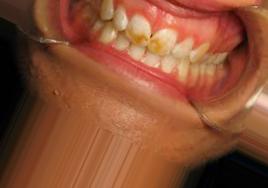
Condition: Tooth Discoloration